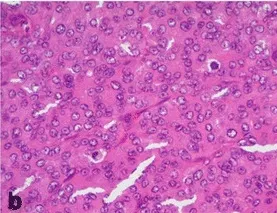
The poorly differentiated thyroid carcinoma showed trabecular, solid and microfollicular histological patterns without the nuclear features of a papillary thyroid carcinoma a, as well as high mitotic activity b. Hematoxylin, and ,eosin,. . X20).
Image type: pathology (h&e)